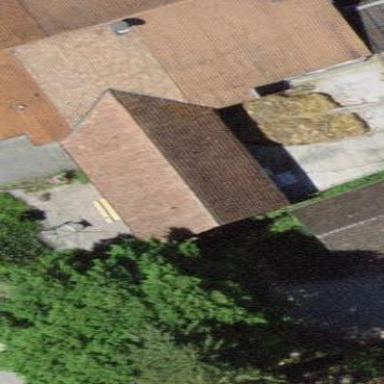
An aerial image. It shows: Rural barn.